Question: How I can get a Navigationbar kind of thing like in settings application (attached screen shot) on a page without making it a sheet?

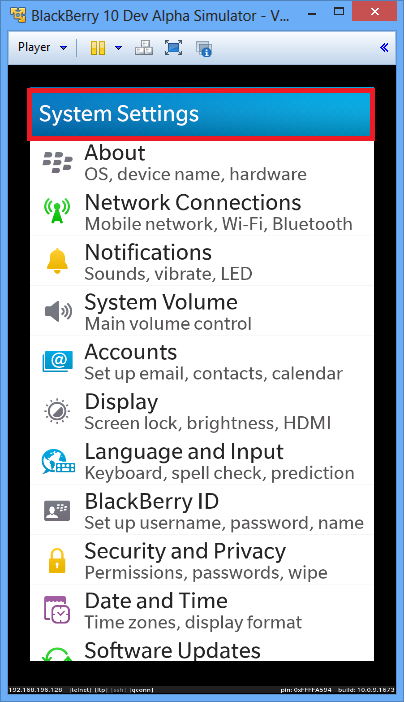
Answer: I got it's solution on Blackberry forum on given link below.
<URL>